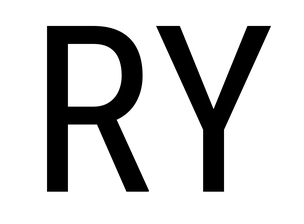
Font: Roboto_Condensed_Regular